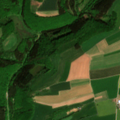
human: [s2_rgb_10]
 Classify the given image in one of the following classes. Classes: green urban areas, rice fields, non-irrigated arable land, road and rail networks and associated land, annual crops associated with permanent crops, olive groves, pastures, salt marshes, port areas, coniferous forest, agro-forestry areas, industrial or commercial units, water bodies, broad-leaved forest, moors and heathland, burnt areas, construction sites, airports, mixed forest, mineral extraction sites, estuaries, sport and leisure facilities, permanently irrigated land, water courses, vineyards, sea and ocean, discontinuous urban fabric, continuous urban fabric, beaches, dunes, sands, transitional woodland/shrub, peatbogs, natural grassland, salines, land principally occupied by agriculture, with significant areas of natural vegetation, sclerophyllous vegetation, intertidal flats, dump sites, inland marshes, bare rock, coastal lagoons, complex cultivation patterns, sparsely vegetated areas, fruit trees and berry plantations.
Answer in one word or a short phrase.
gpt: non-irrigated arable land, pastures, broad-leaved forest, coniferous forest